Interaction volume radius: 10 \u00c5
Interaction volume height: 20 \u00c5
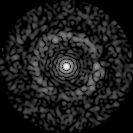
Disorder parameter: 0.852